This grayscale texture is a bearing vibration snapshot reshaped row-by-row into a square image. Based on the visible evidence, which condition applies: normal, inner_race, outer_race, ball?
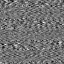
Answer: ball